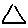
Label: triangle